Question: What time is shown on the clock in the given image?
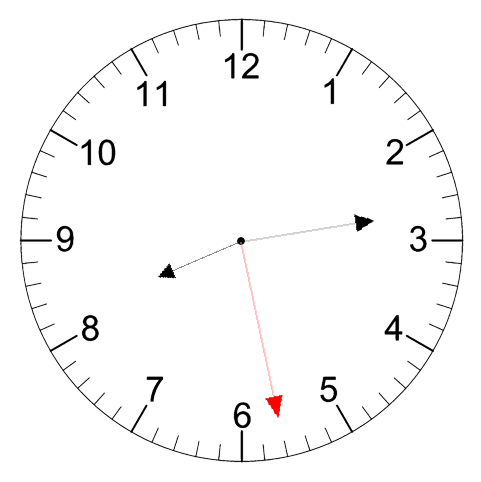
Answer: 08:13:28